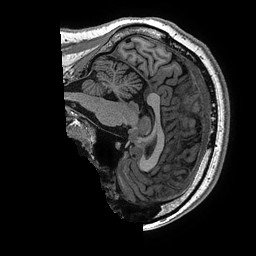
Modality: T1w
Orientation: sagittal
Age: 37
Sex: male
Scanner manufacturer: ge
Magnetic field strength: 3 T
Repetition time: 0.006952 s
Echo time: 0.00292 s